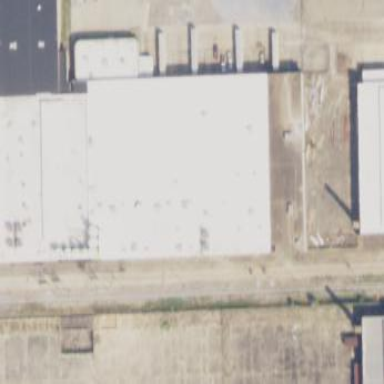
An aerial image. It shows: Warehouse.